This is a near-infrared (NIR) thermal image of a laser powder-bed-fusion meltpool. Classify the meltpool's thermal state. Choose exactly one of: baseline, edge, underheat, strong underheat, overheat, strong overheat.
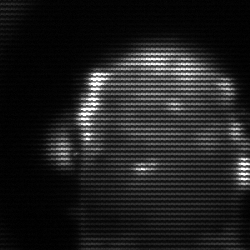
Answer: baseline